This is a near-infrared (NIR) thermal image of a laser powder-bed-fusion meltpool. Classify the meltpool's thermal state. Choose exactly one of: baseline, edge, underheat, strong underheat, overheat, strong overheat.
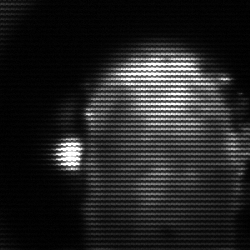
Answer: baseline